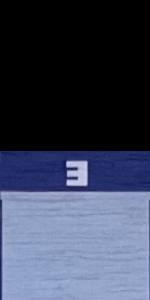
Label: Empty